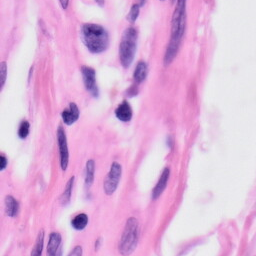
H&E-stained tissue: Skin